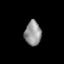
Tissue: lung
Cell type: T cells
Senescence score: 0.1596
Nuclear area (px): 394
Mean DAPI intensity: 148.426